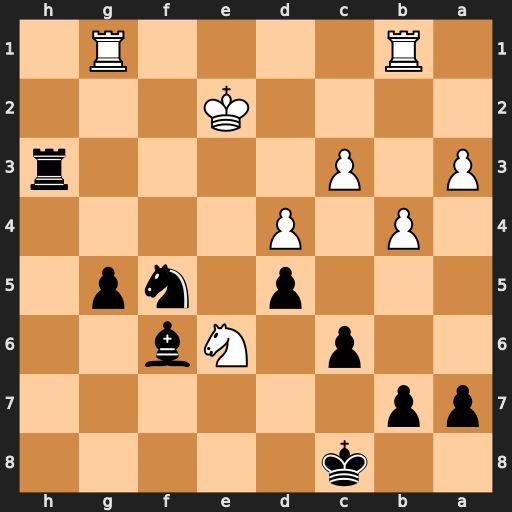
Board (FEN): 2k5/pp6/2p1Nb2/3p1np1/1P1P4/P1P4r/4K3/1R4R1
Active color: b
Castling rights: -
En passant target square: -
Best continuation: Re3+ Kd2 Rxe6